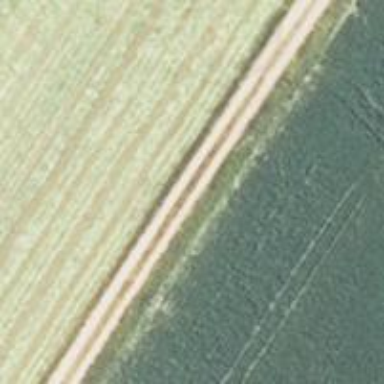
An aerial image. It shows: Ground track with grade3 quality.